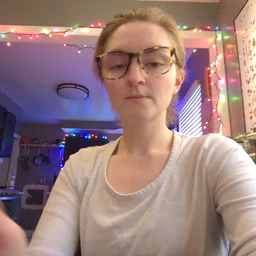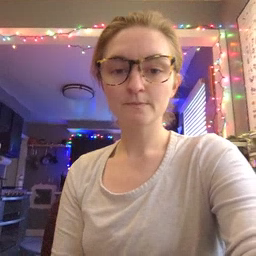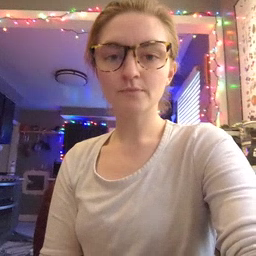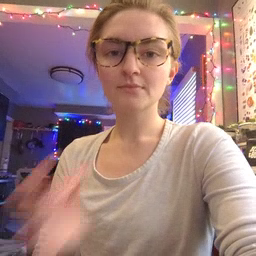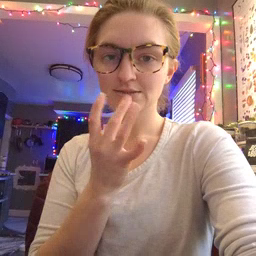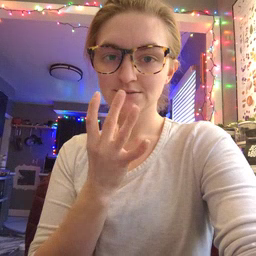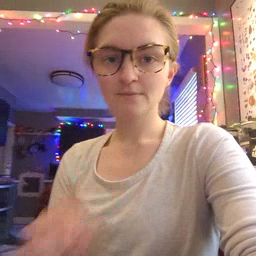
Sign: snack